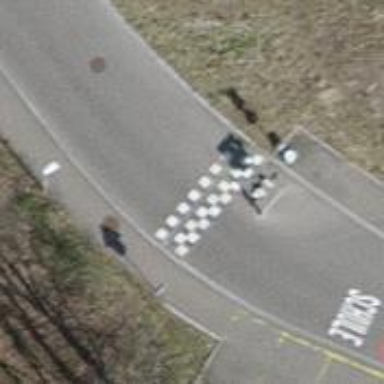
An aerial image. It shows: Bump for traffic calming.